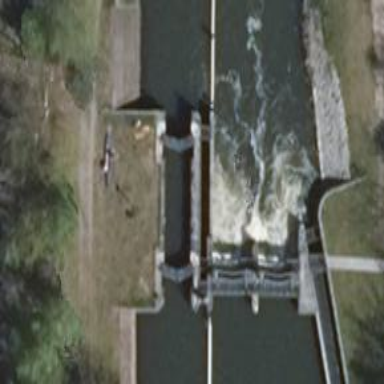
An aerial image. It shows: Lock gate along waterway.